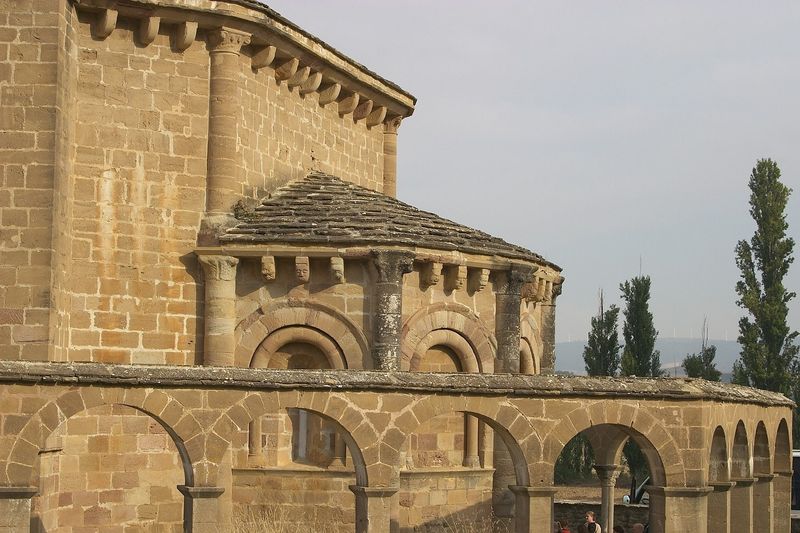
Titel: Santa Maria in Eunate
Standort: Eunate, Santa Maria (EU - E)
Schlagwörter: baum, blau, himmel, bäume, gelb, grün, menschen, fenster, frankreich, köpfe, säule, säulen, tür, dach, gebäude, haus, rot, beige, ornament, alt, architektur, stein, steine, kirche, bogen, fassade, italien, süden, heiß, berge, ziegel, pilaster, rundbogen, foto, bögen, arkade, weiden, moschee, dom, mauerwerk, architrav, arkaden, kathedrale, kapitell, sims, gesims, sandstein, antik, apsis, rundbögen, romanik, chor, stei, quadrat, bau, römisch, bauwerk, bogengang, wimperg, frühchristlich, bogenfassade, steindach